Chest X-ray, AP view. Patient: 48 years old, sex M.
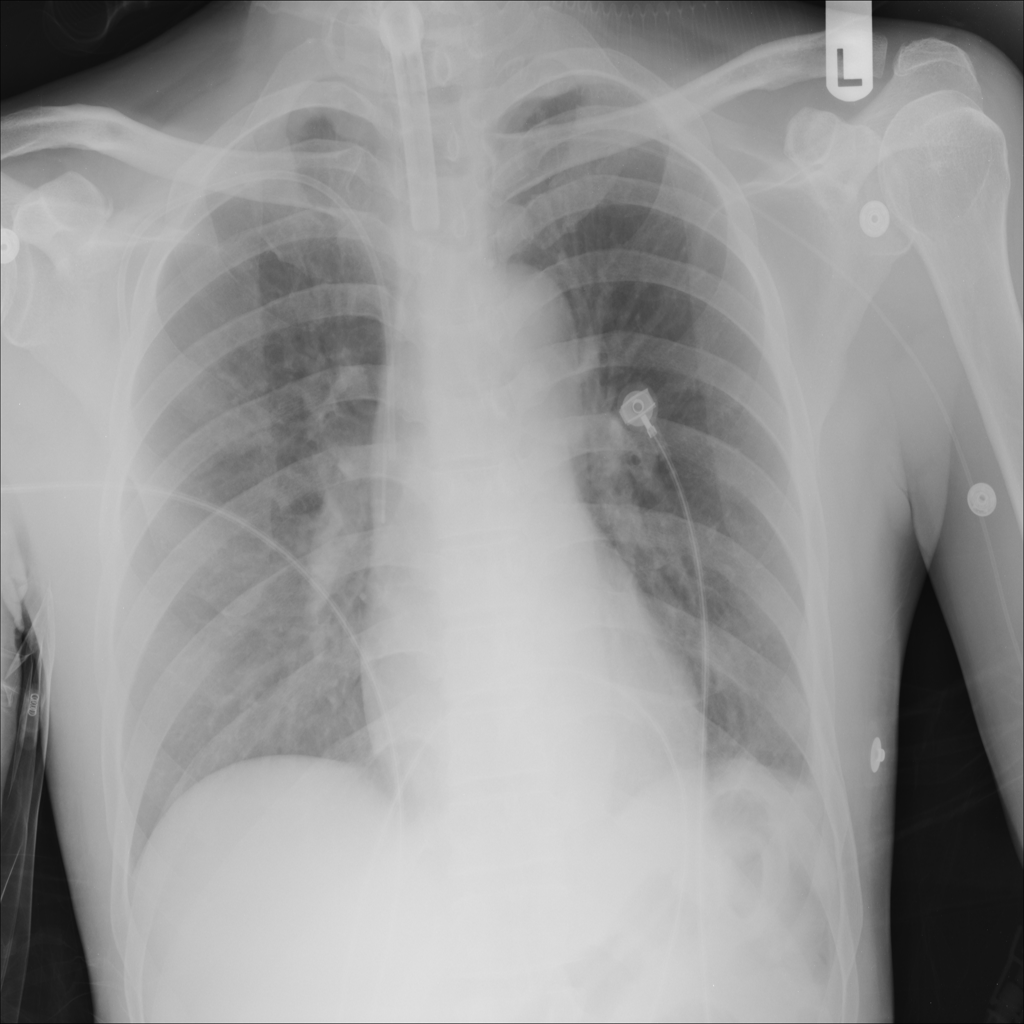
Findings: No Finding